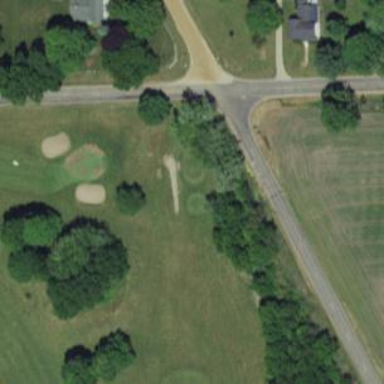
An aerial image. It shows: Service road used as golf cart path.